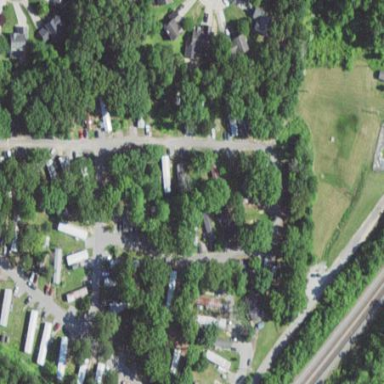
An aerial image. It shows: Residential area known as trailer park.